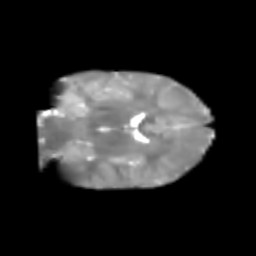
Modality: T2w
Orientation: coronal
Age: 7
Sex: male
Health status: healthy